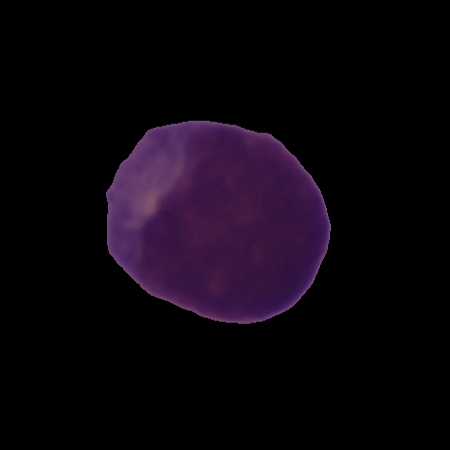
Label: cancer